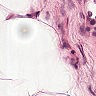
Metastatic tissue present: no